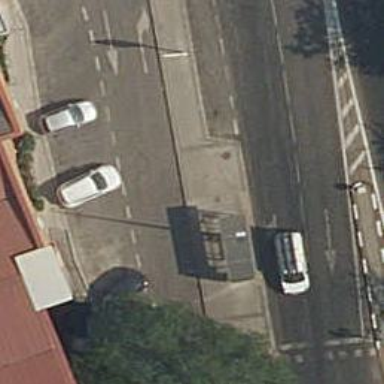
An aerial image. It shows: Bus stop with platform for public transport.